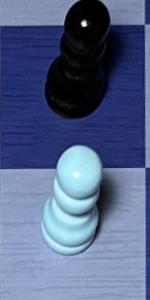
Label: Pawn_White